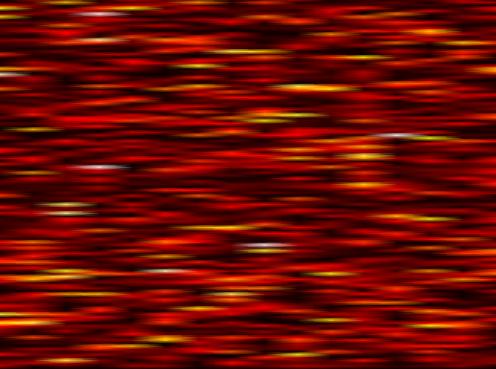
Label: WOLA